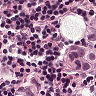
Metastatic tissue present: no